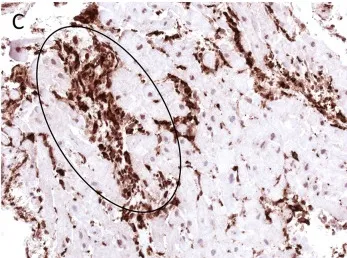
Histopathology and immunohistochemistry of the patient's endomyocardial biopsy. Severe infiltration of CD68+ macrophages.
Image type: pathology (immunostaining)